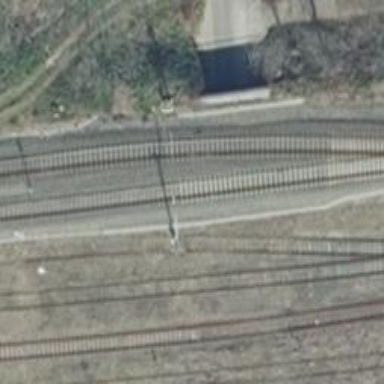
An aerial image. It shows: Railway track with contact lines for electrification.